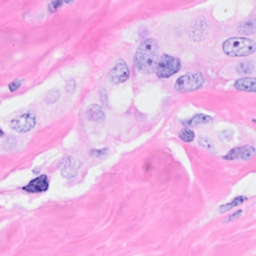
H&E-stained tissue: Breast